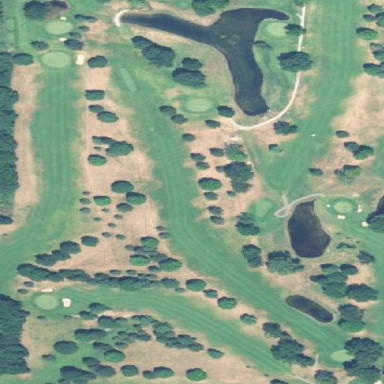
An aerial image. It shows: Golf course surrounded by greenery.